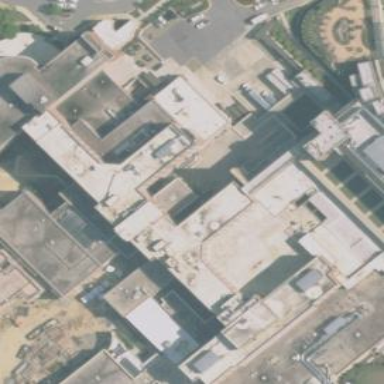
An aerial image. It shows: Hospital building.